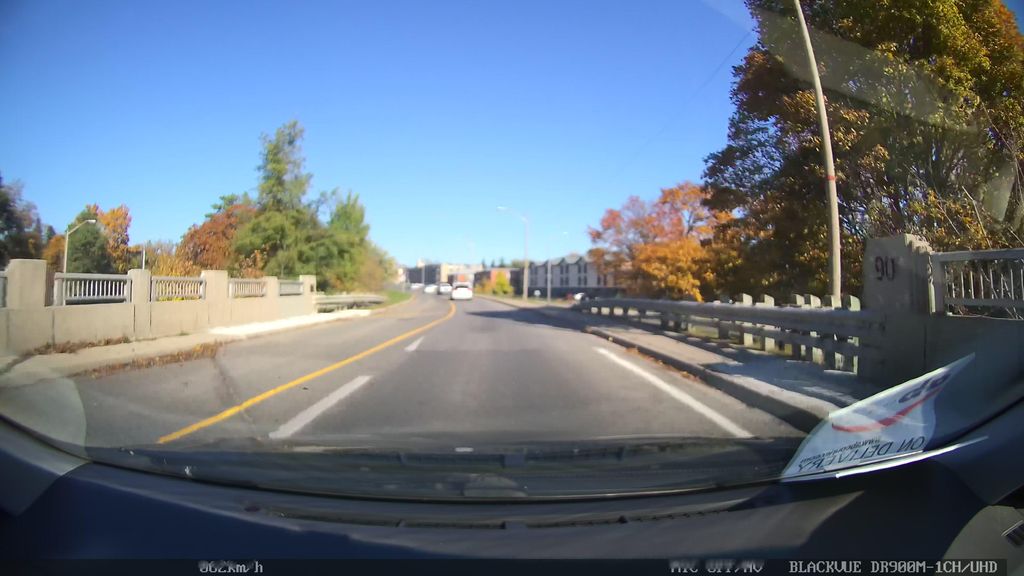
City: toronto